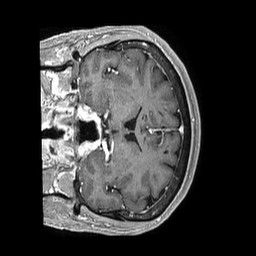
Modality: T1w
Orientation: coronal
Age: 55
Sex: female
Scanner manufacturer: philips
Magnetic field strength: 1.5 T
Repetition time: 0.007549 s
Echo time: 0.003434 s